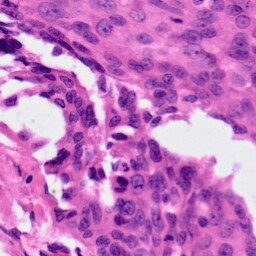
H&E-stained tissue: Ovarian